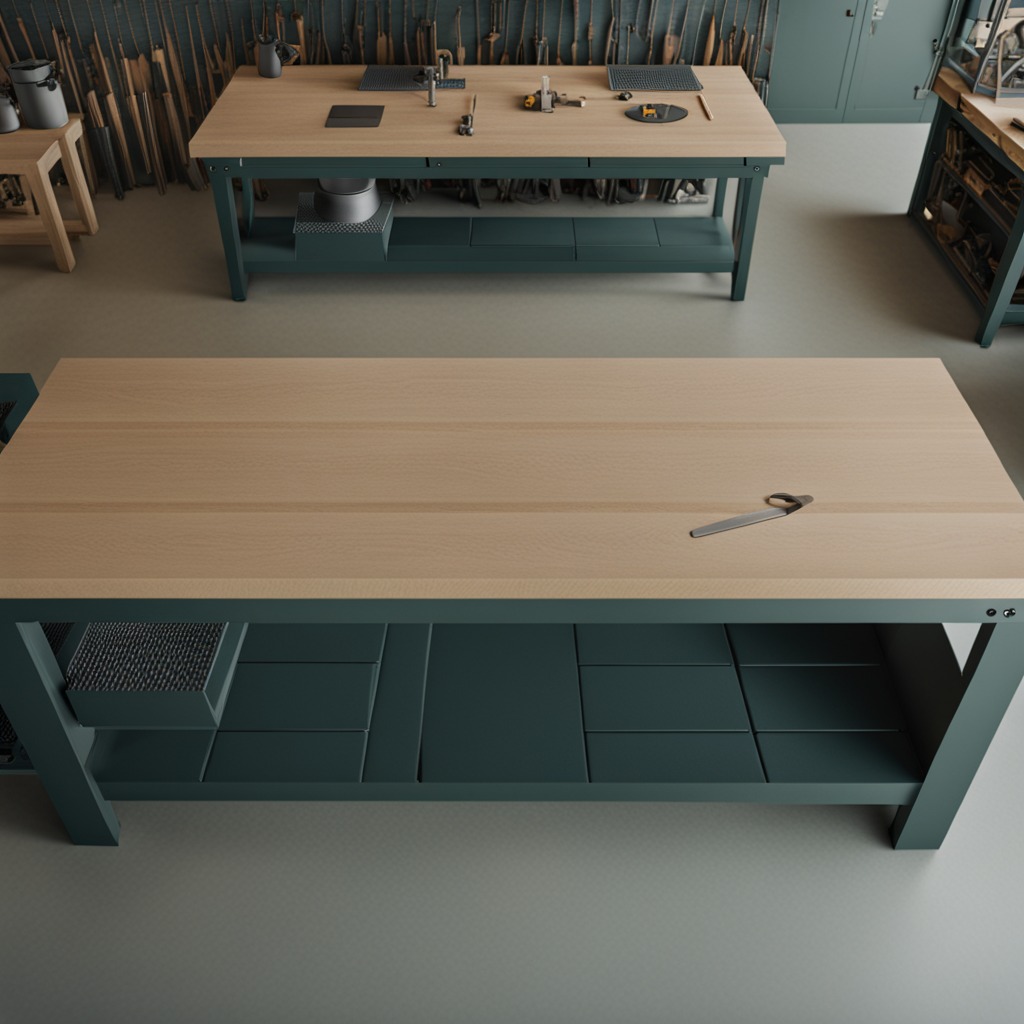
A handheld metal saw is lying on the workbench inside a coastal fishing gear workshop.